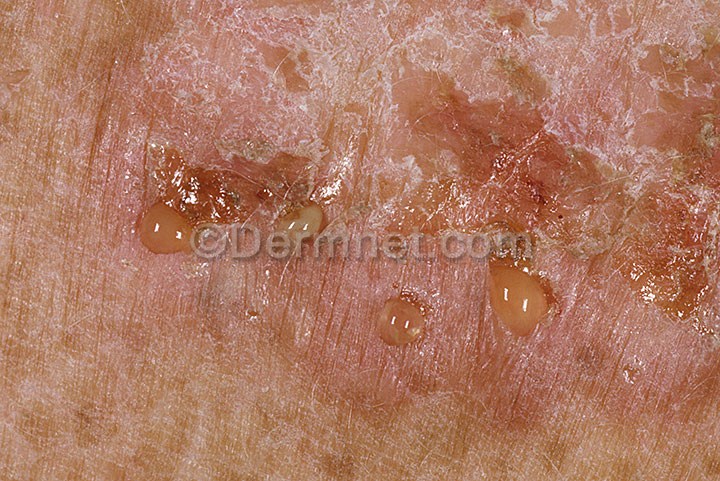
Disease: Bullous Disease Photos